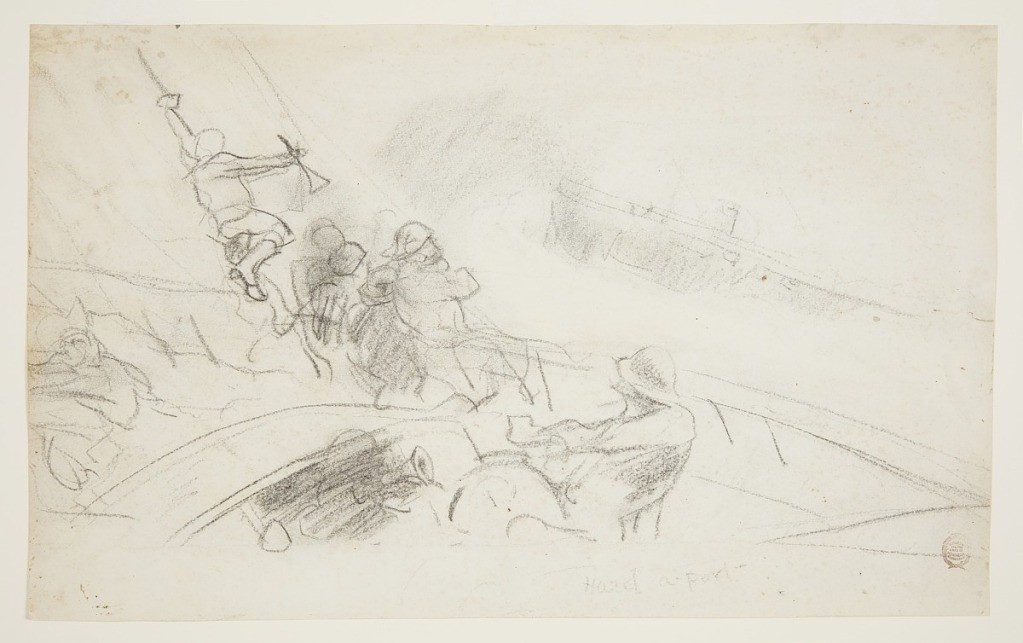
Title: Hard-a-Port
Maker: Winslow Homer, American, 1836–1910
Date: ca. 1900
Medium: Charcoal on off-white paper
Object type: Drawing
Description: Horizontal view of the deck of a vessel with men in oilskins, in the foreground, looking across a stormy sea to a foundering vessel.